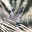
Label: 4